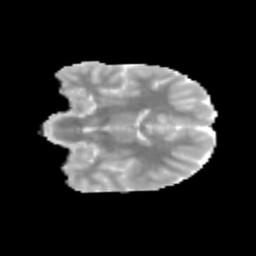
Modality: MD
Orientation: coronal
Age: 11
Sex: male
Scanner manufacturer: siemens
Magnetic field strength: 3 T
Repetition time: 3.8 s
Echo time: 0.07 s